Field crop: maize
Growth stage: 2
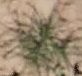
Species: salsola